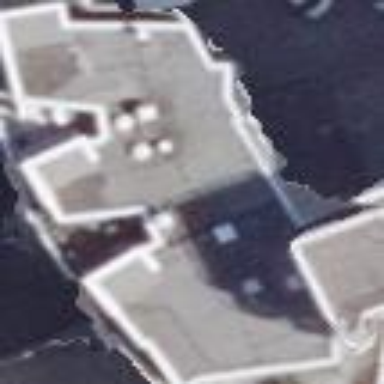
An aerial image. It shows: The building has flat gray roof.